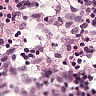
Metastatic tissue present: no